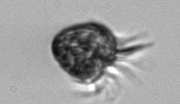
Label: Ciliophora